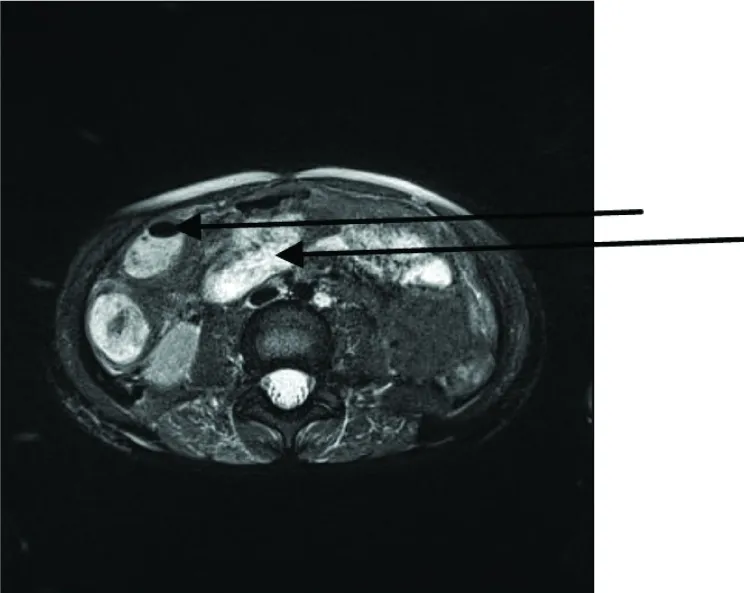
MRI scan of abdomen obtained on the 12th day of disease: edematous jejunal wall and distension with air fluid level in caecum (arrows).
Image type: radiology (mri)